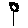
Label: flower